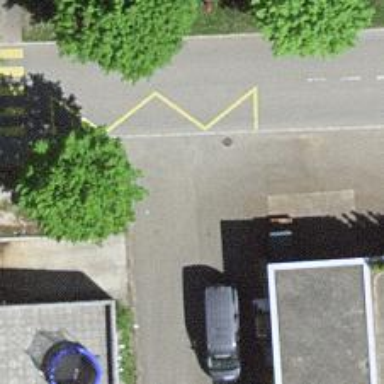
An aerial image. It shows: Bus stop with platform for public transport.